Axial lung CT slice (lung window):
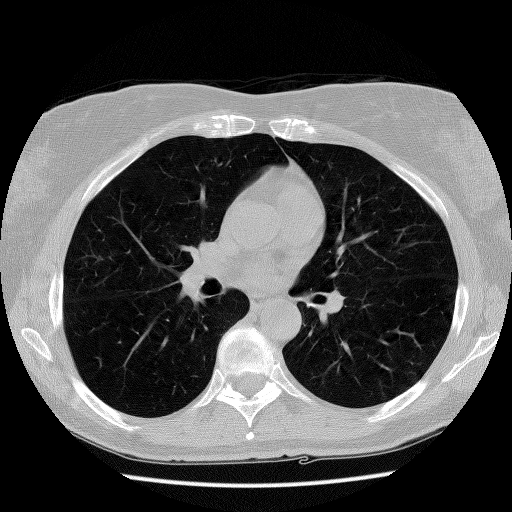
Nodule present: no